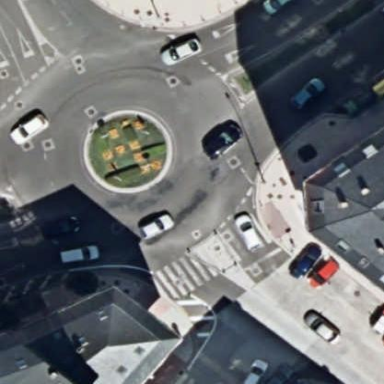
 leading to roundabout. The road has separate sidewalks."